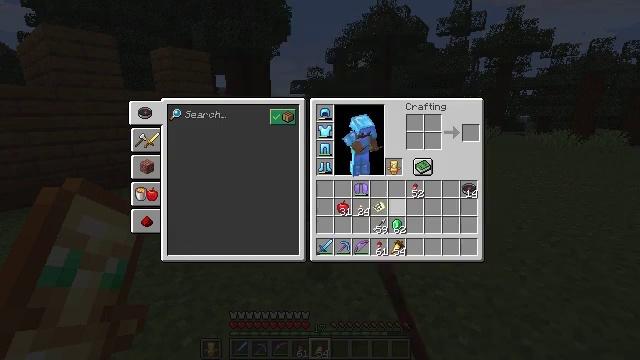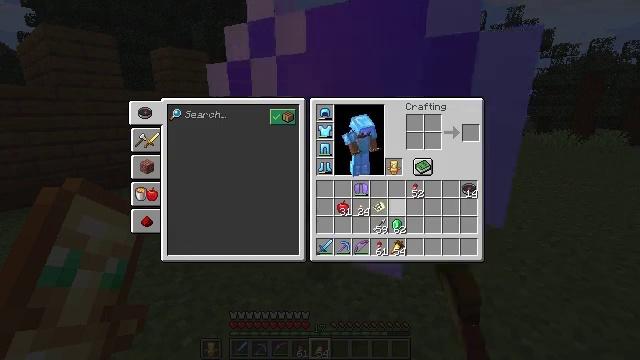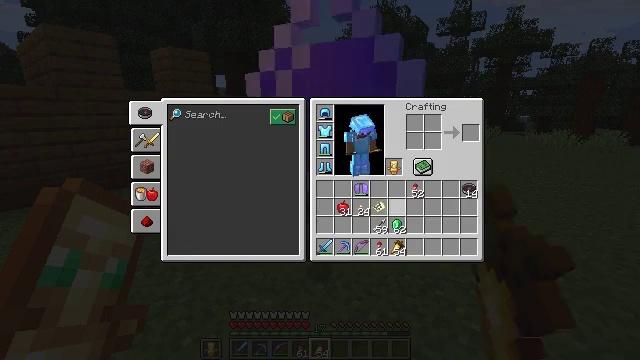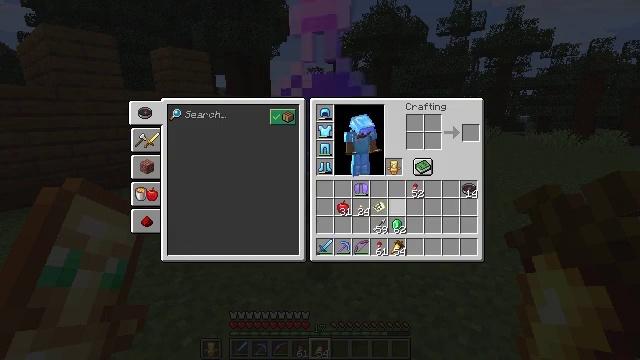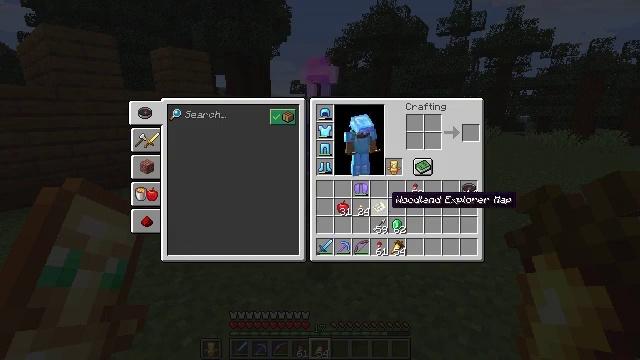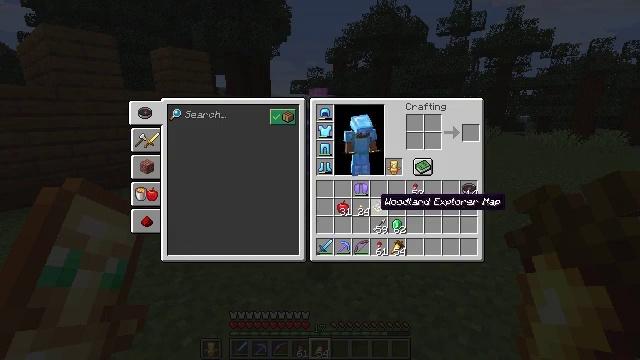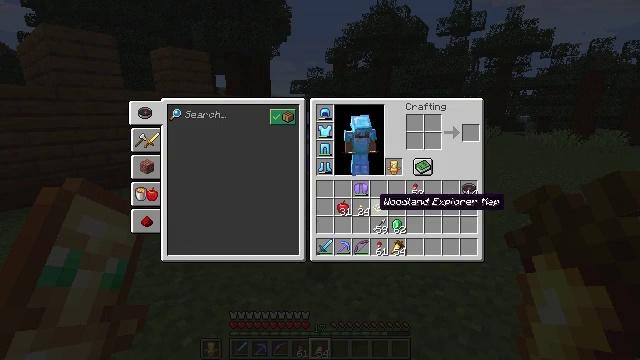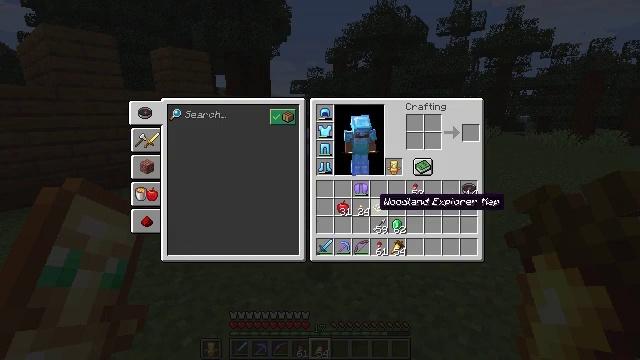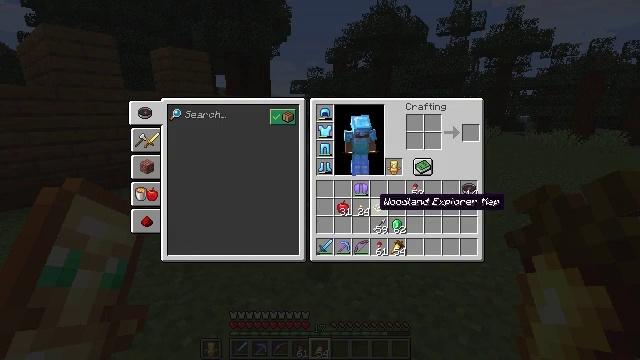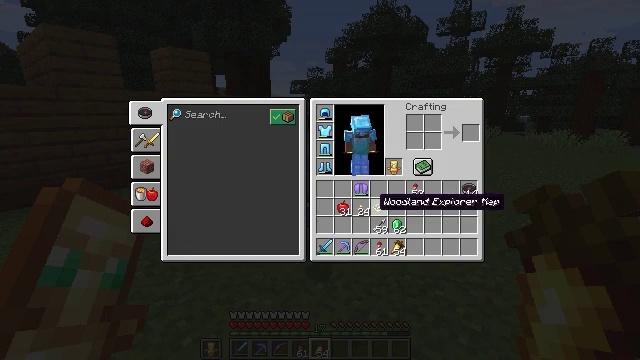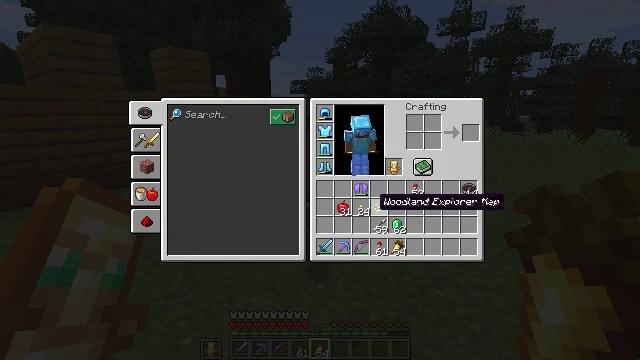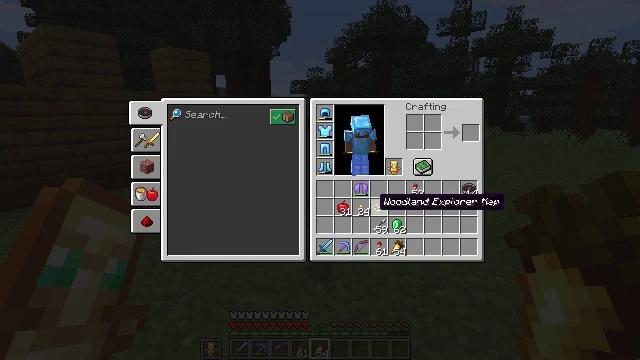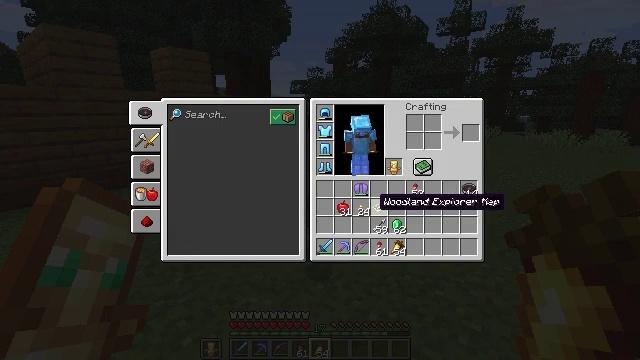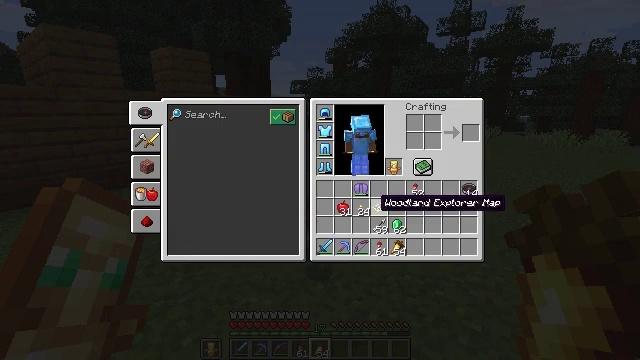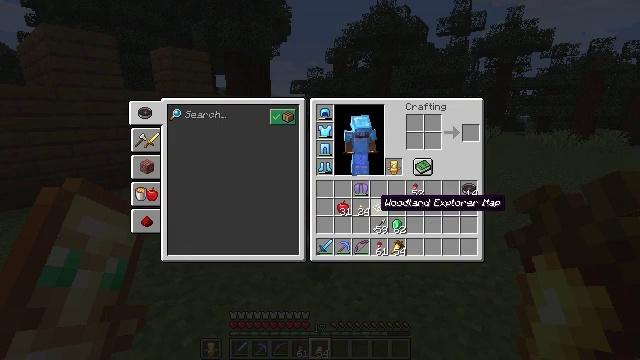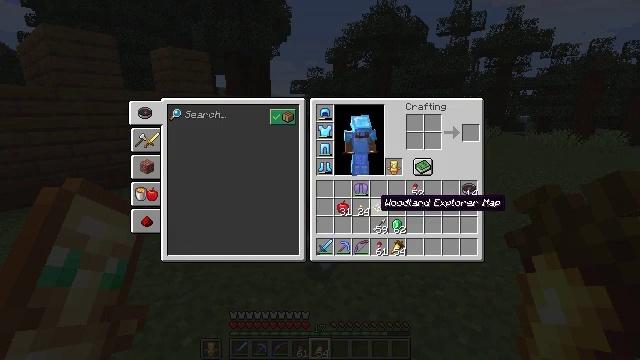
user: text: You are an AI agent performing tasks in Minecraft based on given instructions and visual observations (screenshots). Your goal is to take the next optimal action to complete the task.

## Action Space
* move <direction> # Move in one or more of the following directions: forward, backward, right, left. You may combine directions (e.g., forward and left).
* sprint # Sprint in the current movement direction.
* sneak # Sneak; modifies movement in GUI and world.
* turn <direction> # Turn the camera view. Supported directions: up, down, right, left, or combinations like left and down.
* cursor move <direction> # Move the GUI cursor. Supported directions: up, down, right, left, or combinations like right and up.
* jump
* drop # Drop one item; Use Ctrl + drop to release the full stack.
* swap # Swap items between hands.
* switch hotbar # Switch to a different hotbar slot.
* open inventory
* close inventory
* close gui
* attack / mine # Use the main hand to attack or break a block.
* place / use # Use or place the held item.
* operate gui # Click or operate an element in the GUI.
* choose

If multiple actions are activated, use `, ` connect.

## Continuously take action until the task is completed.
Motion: motion action
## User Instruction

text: Mine the light gray shulker box.
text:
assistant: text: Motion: sprint, open gui
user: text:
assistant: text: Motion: sprint
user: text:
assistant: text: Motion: sprint
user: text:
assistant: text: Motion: cursor move left
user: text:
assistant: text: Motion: cursor move left
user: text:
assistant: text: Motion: no_op
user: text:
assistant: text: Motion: no_op
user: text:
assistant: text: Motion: no_op
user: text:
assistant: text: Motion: no_op
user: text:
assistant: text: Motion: no_op
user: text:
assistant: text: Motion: no_op
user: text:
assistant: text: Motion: no_op
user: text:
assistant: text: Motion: no_op
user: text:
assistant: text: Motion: no_op
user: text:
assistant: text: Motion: no_op
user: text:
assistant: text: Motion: no_op
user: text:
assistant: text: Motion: no_op
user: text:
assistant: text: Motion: cursor move right
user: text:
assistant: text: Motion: cursor move right and down
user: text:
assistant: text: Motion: no_op
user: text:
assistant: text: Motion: no_op
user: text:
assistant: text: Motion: cursor move left
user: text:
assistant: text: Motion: cursor move left
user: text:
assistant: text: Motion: no_op
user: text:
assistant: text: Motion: no_op
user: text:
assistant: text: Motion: no_op
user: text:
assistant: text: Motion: no_op
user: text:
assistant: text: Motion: no_op
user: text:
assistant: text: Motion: no_op
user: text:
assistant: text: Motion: no_op